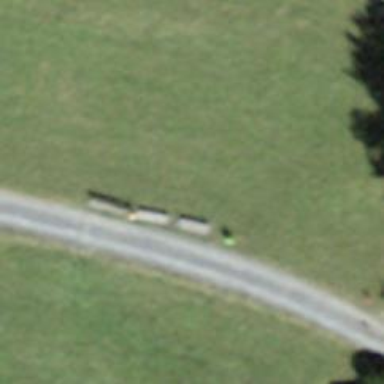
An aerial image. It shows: Bench for seating.